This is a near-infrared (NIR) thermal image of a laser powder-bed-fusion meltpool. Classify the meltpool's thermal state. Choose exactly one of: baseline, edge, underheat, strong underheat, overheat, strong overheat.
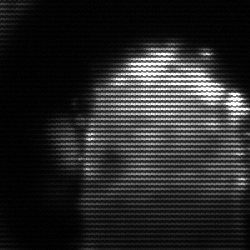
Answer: baseline